Question: I have created an mobile application by using Delphi XE7. The program sends push notifications via Kinvey and GCM. Upon installation of the APK for the first time, it sends one push notification, which is working correctly. For the seconds time(same APP on the same device), it sends twice, and third time, three times and so on. I have discovered the problem is caused by adding more IDs under Kinvey/users. So if I manually delete all the IDs and install the APK again, it will work fine.
Therefore, I would really like to know if the IDs can be cleared by itself upon new installation of APK on the same device.
Thanks in advance!

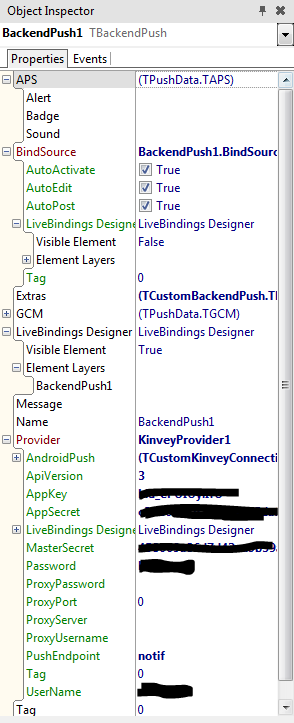
Answer: I had the same problem. AFAIK the answer is no, installing a new APK or uninstalling the application doesnt unregister your ID from your backend provider (Kinvey, Parse, Azure notification hub).
My solution was to add a <URL> in the gcm payload
Ps: In my case, Notification Hub has an expiration for registrations (I dont know if Kinvey has it too) so the push is received the same time as registrations have BUT collapsed so you just "receive" one until the older registrations expires